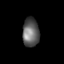
Tissue: skin
Cell type: T cells
Senescence score: 0.2629
Nuclear area (px): 475
Mean DAPI intensity: 95.836